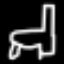
Label: chair